【题型】填空题　【知识点】平面几何　【难度】medium
如图, 在矩形 $ABCD$ 中, $AB=8$, $BC=7$, $M, N$ 分别是边 $CD$、$AB$ 上的点, 将四边形 $ADMN$ 沿 $MN$ 翻折至四边形 $EFMN$, 点 $E$ 落在 $BC$ 边上, 且 $BE=4$, 则 $MF$ 的长为\_\_\_\_\_\_。

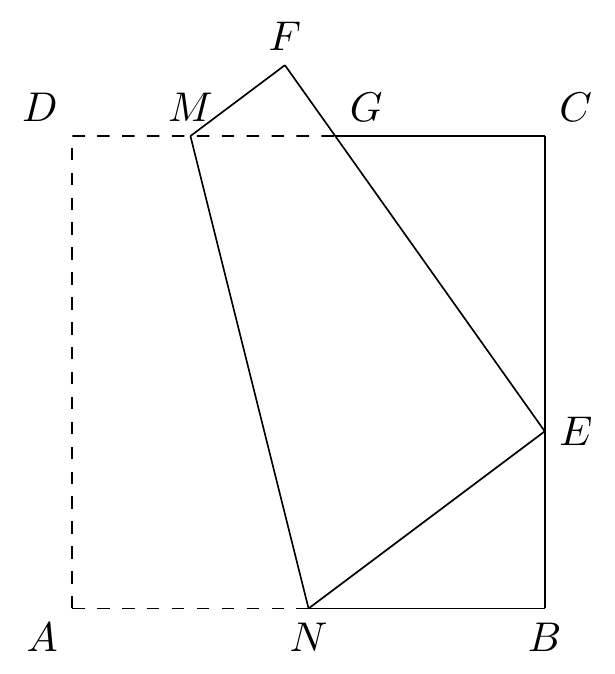
【解答】
解：如图, 设 $EF$ 与 $CD$ 交于点 $G$,

四边形 $ABCD$ 为矩形, $AB=8$, $BC=7$,

$AD=BC=7$, $AB=CD=8$,

$\angle A=\angle B=\angle C=\angle D=90^\circ$,

将四边形 $ADMN$ 沿 $MN$ 翻折至四边形 $EFMN$,

$DM=FM$, $AD=EF=7$, $AN=EN$,

$\angle A=\angle NEF=90^\circ$,

$\angle D=\angle F=90^\circ$,

$\angle BNE+\angle BEN=\angle BEN+\angle CEG$,

$\angle CEG+\angle CGE=90^\circ$, $\angle FMG+\angle FGM=90^\circ$,

$\angle BNE=\angle CEG$,

$\angle CGE=\angle FGM$,

$\angle CEG=\angle FMG=\angle BNE$,

$\because BE=4$,

$\therefore CE=BC-BE=7-4=3$,

设 $AN=EN=x$, 则 $BN=AB-AN=8-x$,

在 $\text{Rt}\triangle BEN$ 中, $BN^2+BE^2=EN^2$,

$(8-x)^2+4^2=x^2$,

解得：$x=5$,

$\therefore NE=5$,

在 $\text{Rt}\triangle BEN$ 中, $\sin\angle BNE=\frac{BE}{EN}=\frac{4}{5}$,
$\cos\angle BNE=\frac{BN}{NE}=\frac{3}{5}$,

$\therefore \sin\angle CEG=\sin\angle FMG=\sin\angle BNE=\frac{4}{5}$,

$\cos\angle CEG=\cos\angle FMG=\cos\angle BNE=\frac{3}{5}$,

在 $\text{Rt}\triangle CEG$ 中,
$GE=\frac{CE}{\cos\angle CEG}=\frac{3}{\frac{3}{5}}=5$,

$\therefore FG=EF-GE=7-5=2$,

在 $\text{Rt}\triangle MFG$ 中,
$MG=\frac{FG}{\sin\angle FMG}=\frac{2}{\frac{4}{5}}=\frac{5}{2}$,
$FM=MG\cdot\cos\angle FMG=\frac{5}{2}\times\frac{3}{5}=\frac{3}{2}$。

故答案为：$\frac{3}{2}$。